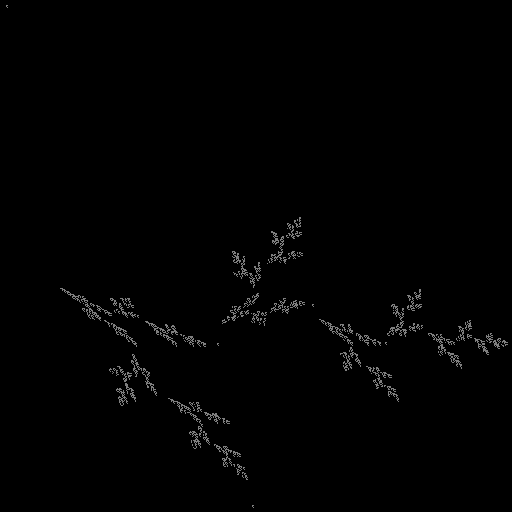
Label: bud